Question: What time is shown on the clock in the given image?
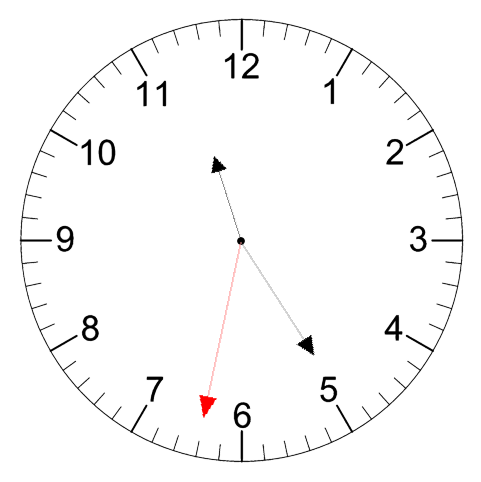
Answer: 11:24:32